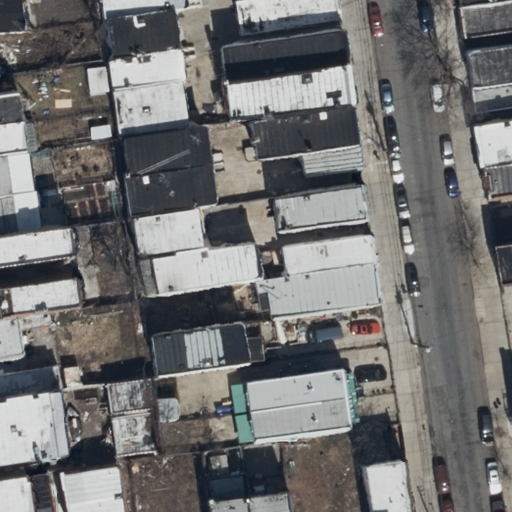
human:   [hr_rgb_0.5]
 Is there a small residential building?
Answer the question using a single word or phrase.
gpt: yes

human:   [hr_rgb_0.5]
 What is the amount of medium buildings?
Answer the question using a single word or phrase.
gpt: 31

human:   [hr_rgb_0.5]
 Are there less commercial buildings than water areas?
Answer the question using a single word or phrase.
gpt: no

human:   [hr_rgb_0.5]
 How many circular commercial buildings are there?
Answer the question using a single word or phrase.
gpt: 0

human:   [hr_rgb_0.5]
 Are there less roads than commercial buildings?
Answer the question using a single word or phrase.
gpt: no

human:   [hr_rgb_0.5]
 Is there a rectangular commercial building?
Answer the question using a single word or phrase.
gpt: no

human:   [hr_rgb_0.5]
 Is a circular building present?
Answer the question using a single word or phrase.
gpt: no

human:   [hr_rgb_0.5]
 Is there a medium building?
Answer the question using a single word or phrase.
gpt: yes

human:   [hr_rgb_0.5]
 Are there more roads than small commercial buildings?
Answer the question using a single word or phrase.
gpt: yes

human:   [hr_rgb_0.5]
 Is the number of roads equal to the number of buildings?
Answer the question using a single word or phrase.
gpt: no

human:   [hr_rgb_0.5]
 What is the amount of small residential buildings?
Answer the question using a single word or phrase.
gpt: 13

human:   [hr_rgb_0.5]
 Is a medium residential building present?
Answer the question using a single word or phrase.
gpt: yes

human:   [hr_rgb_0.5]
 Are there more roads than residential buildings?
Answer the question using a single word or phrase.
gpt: no

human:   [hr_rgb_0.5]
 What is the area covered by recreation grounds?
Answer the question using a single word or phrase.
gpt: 0m2

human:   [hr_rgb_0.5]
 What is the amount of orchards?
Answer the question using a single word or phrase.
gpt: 0

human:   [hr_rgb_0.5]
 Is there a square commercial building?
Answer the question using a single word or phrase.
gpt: no

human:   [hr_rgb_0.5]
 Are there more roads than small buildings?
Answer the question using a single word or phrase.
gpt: no

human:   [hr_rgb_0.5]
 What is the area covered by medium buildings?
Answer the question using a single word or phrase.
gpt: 4947m2

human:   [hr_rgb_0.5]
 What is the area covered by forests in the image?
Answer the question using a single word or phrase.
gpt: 0m2

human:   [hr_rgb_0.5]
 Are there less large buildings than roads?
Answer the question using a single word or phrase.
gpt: yes

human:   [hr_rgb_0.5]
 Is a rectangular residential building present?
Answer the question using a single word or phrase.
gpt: yes

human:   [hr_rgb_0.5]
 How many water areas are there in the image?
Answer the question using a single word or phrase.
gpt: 0

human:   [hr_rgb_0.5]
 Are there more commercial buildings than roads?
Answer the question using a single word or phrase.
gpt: no

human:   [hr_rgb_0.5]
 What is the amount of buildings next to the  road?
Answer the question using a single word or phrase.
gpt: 44

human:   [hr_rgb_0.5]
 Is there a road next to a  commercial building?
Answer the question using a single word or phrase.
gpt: no

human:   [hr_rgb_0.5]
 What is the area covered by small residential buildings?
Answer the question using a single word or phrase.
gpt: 857m2

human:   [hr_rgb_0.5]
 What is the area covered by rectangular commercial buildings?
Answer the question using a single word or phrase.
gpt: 0m2

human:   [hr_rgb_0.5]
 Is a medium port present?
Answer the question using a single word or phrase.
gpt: no

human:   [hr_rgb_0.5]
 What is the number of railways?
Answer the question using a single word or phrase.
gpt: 0

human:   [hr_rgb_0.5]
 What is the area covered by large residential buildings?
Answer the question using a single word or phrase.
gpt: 0m2

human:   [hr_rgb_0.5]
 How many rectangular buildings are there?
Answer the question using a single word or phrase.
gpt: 34

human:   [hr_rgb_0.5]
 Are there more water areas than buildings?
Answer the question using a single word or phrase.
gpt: no

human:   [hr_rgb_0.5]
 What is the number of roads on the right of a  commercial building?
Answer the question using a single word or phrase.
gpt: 0

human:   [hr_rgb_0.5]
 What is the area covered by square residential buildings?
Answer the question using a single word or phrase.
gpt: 0m2

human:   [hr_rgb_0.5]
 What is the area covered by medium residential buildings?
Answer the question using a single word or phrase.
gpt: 4513m2

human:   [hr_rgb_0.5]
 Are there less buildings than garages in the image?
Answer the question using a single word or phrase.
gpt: no